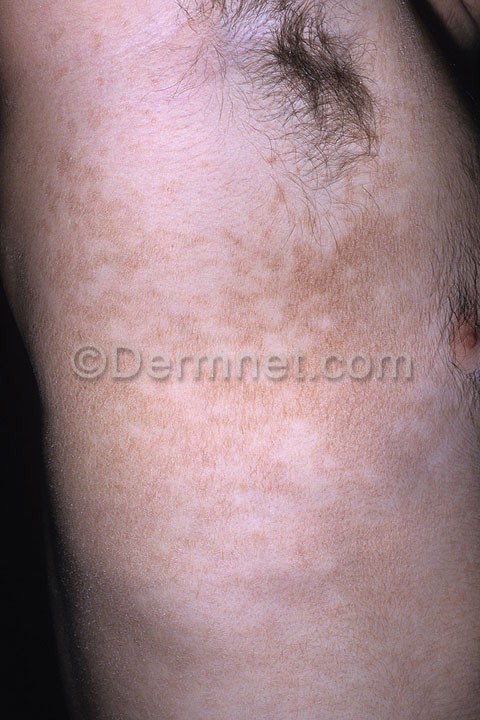
Disease: Tinea Ringworm Candidiasis and other Fungal Infections